Question: Sorry for my English. I do not know why I did not properly displays a message GraphView. Now in the graph below displays constantly 1,1,1,1 ... Though would have 1,2,3,4 ...And evaluation are all 1. A shows the graph as 10. Why is it, tell me please.

'''
GraphViewSeriesStyle seriesStyle = new GraphViewSeriesStyle();
BarGraphView graphView = new BarGraphView(this, "test");
//Our vertical graph
graphView.setVerticalLabels(new String[] { "10", "9", "8", "7", "6",
"5", "4", "3", "2", "1" });
//listMarks its ArrayList whith Marks
String[] array = new String[ listMarks.size() ];
//add marks in array
for(int i = 0; i < listMarks.size(); i++) {
array[i] = "1";
}
graphView.setHorizontalLabels(array);
seriesStyle.setValueDependentColor(new ValueDependentColor() {
@Override
public int get(GraphViewDataInterface data) {
return Color.rgb((int)(22+((data.getY()/3))), (int)(160-((data.getY()/3))), (int)(134-((data.getY()/3))));
}
});
GraphViewData[] data = new GraphViewData[array.length];
for (int a = 0; a < array.length; a++) {
data[a] = new GraphView.GraphViewData(a, Double.parseDouble(array[a]));
}
GraphViewSeries series = new GraphViewSeries("aaa", seriesStyle, data);
graphView.setManualYMinBound(0);
graphView.addSeries(series);
LinearLayout layout = (LinearLayout) findViewById(R.id.subLayout);
layout.addView(graphView);
'''
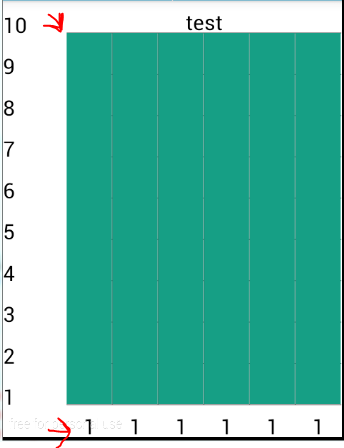
Answer: Change:
'''
array[i] = "1";
'''
to:
'''
array[i] = ""+i;
'''
in the following loop"
'''
//add marks in array
for(int i = 0; i < listMarks.size(); i++) {
array[i] = "1";
}
'''